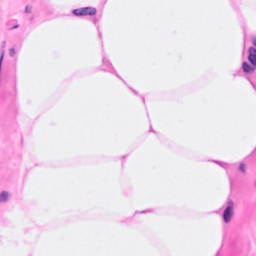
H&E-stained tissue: Breast